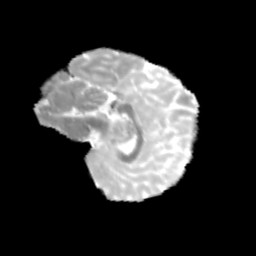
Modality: MD
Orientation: sagittal
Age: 13
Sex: female
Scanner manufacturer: siemens
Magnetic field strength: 3 T
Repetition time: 3.8 s
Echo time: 0.07 s